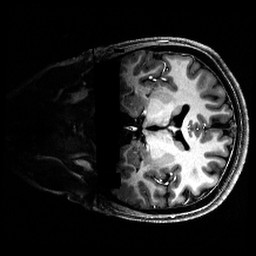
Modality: T1w
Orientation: coronal
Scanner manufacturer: siemens
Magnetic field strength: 6.98 T
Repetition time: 5 s
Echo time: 0.00343 s